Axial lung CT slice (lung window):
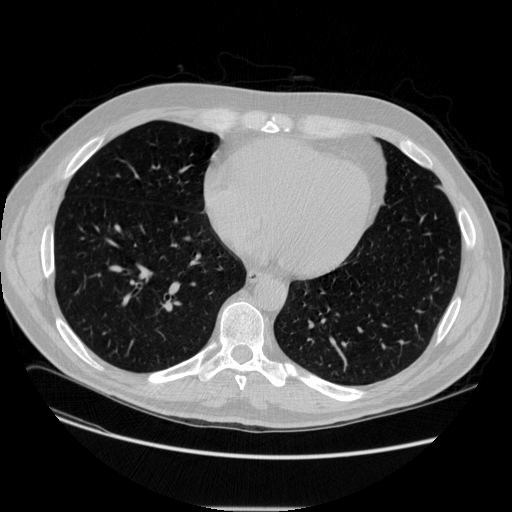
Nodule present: no